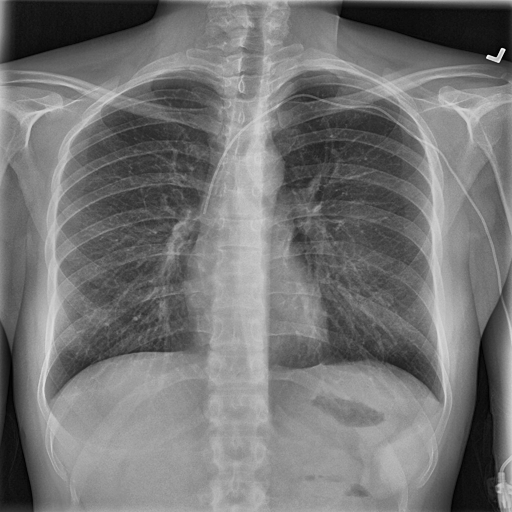
Finding: NORMAL